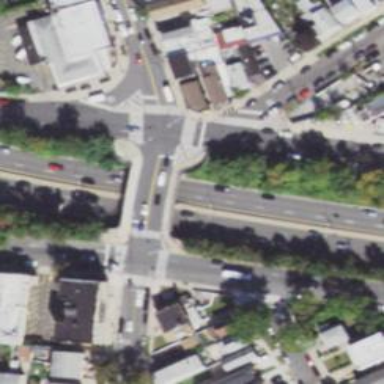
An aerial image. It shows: Unmarked crossing on footway.